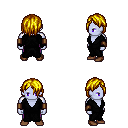
a pixel art fantasy rpg character, male body template, dark elf, purple skin, gray robe, magenta pants, blonde bangs hairstyle, leather bracers, brown shoes, four views (front, back, left, right), 2x2 character sprite sheet, small pixel art, hard edges, no anti-aliasing